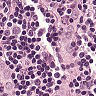
Metastatic tissue present: no